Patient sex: M
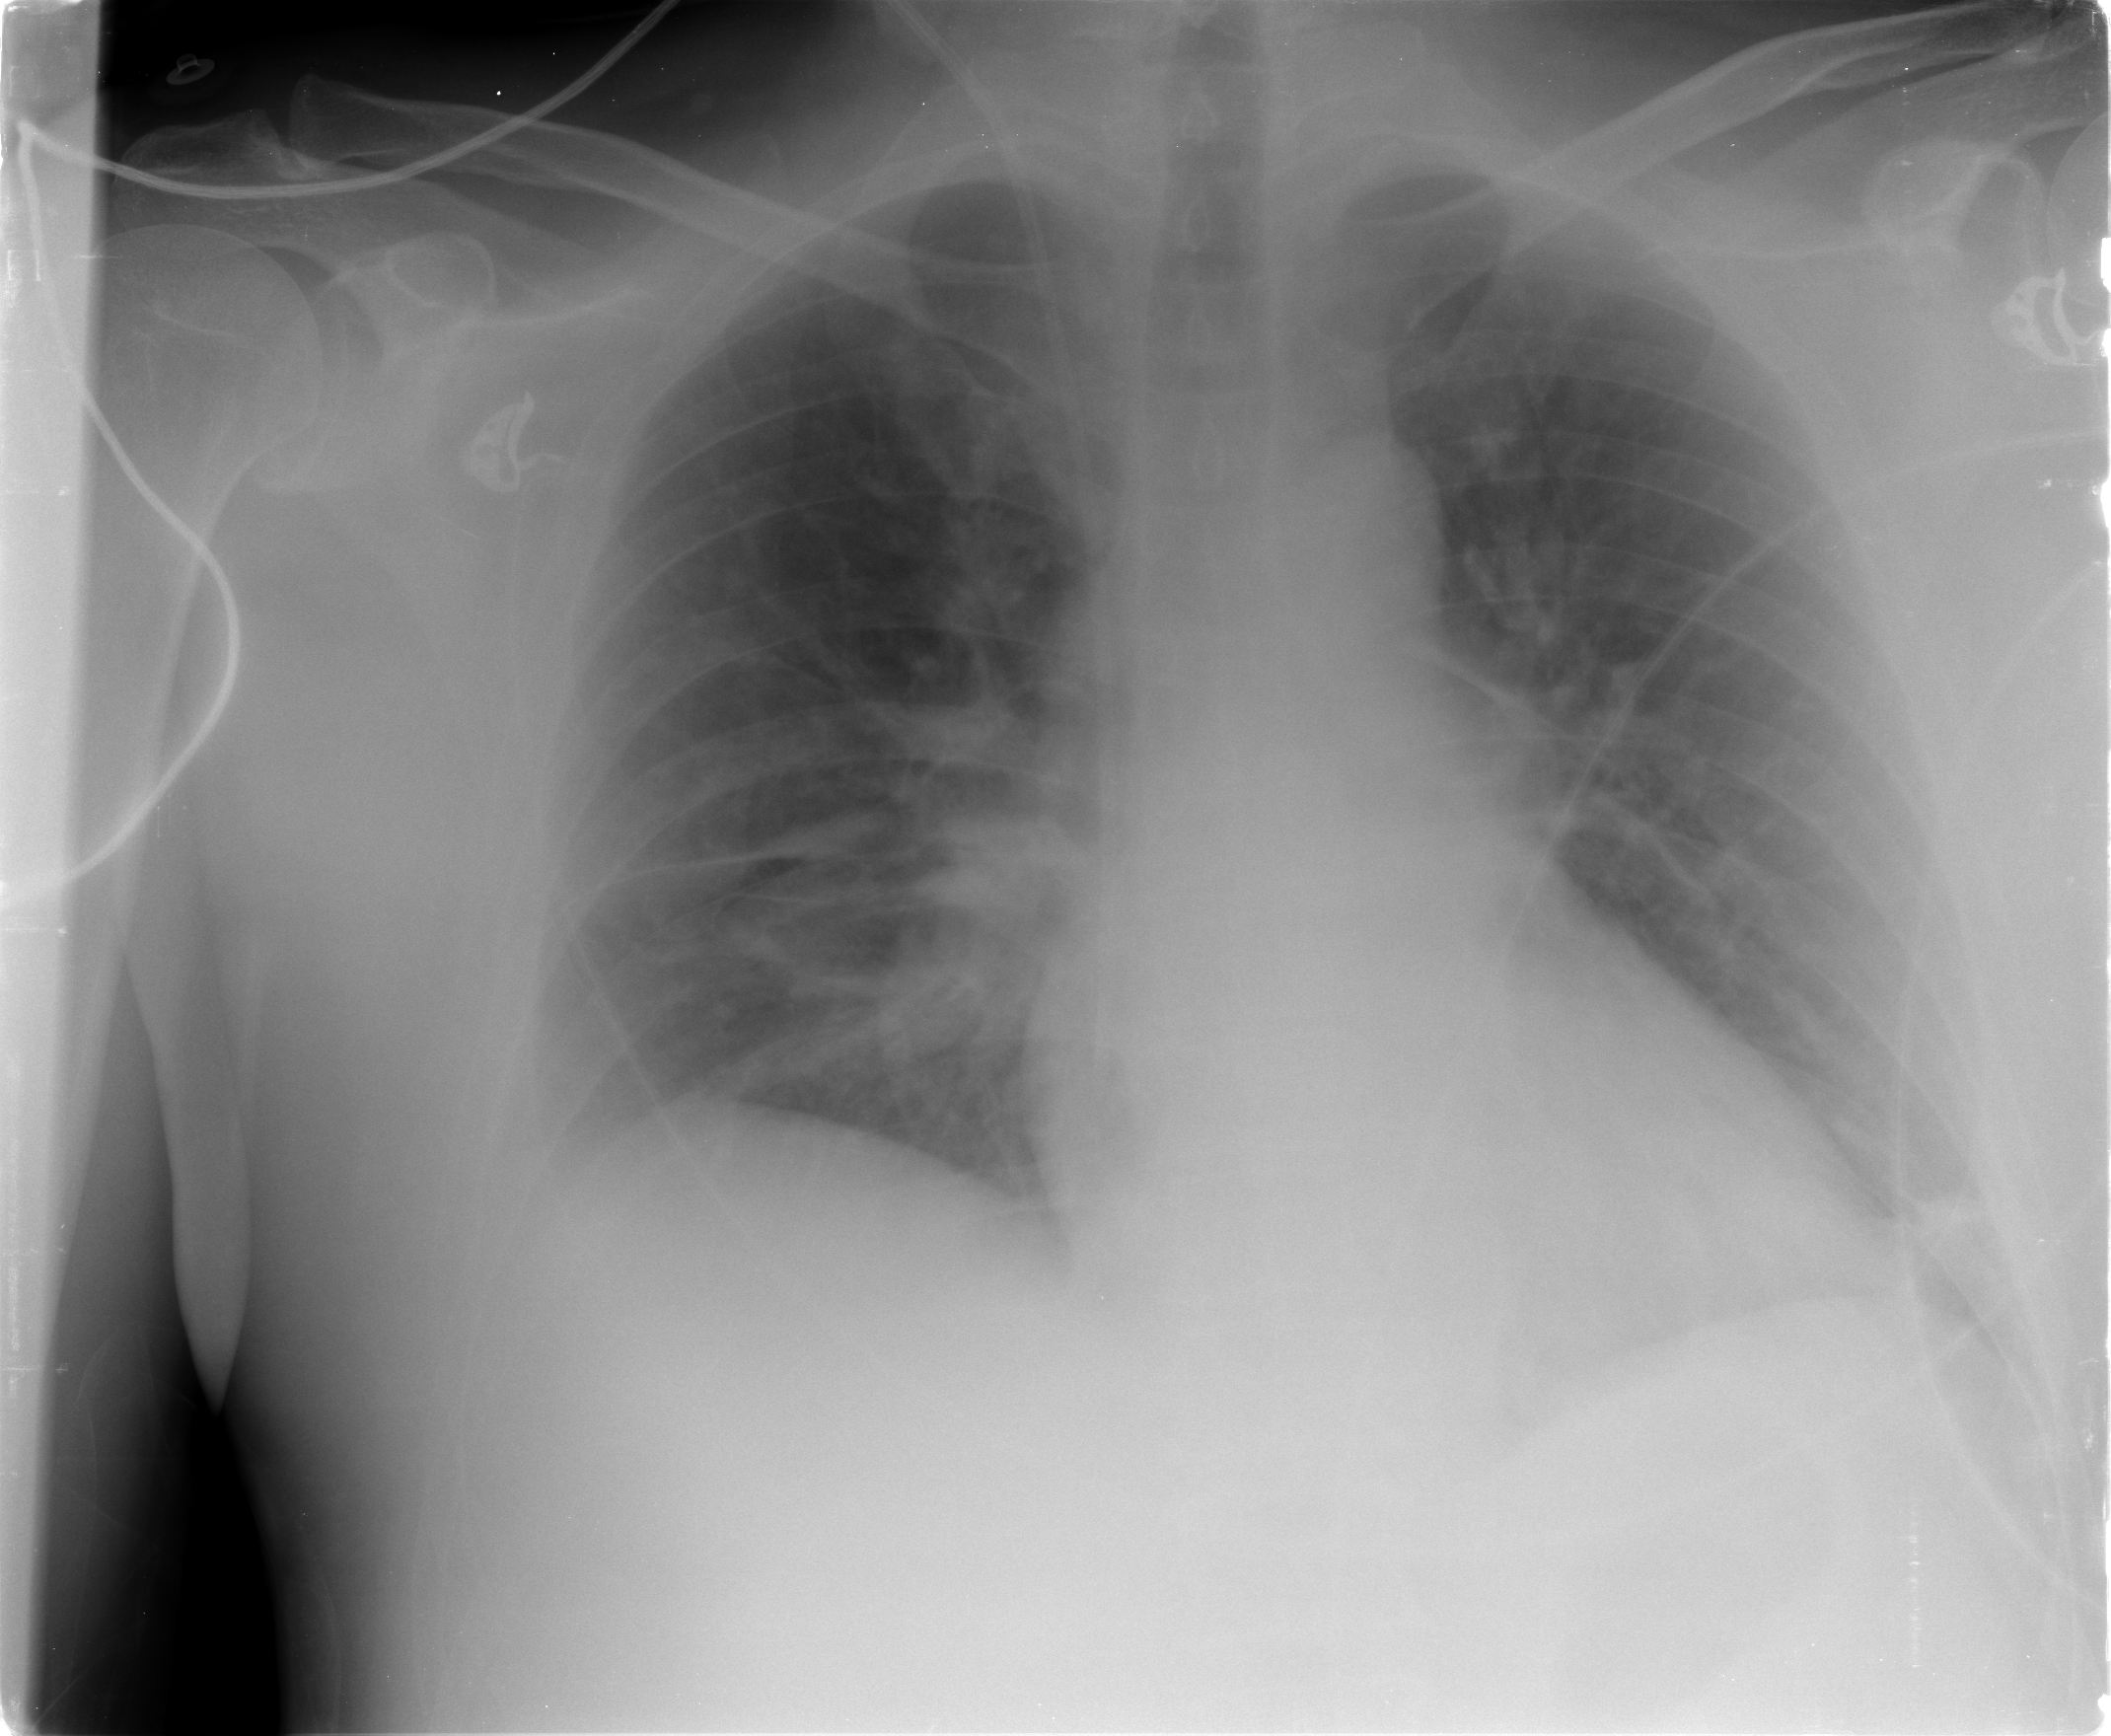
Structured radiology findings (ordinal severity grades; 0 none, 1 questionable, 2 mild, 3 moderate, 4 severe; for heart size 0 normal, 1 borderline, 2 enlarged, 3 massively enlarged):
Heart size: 0
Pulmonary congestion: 0
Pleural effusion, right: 1
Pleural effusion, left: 0
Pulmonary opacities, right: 0
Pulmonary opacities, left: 0
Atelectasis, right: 0
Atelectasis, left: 1